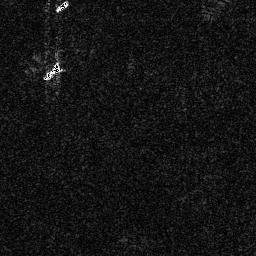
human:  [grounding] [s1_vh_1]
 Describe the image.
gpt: In the satellite image, there is  <ref>2 small ship </ref> <box>[[21, 0, 26, 4, 0], [16, 23, 23, 32, 0]]</box> located at top left.